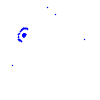
Particle: kaon